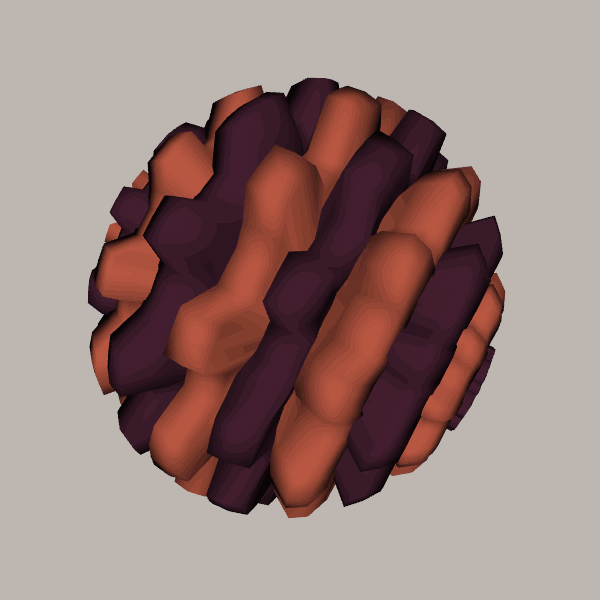
Background: light